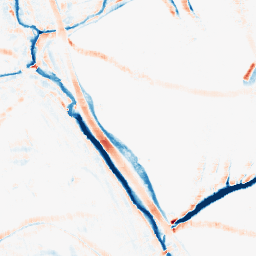
Category: morphological
Decomposition family: morphological_rect
Decomposition parameters: operation: average
width: 10
height: 10
Upsampling method: bspline
Upsampling parameters: scale: 8
Upsampling scale: 8